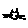
Label: cat